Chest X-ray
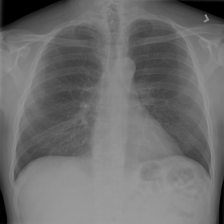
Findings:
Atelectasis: negative
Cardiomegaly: negative
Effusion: negative
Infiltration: negative
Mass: negative
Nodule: negative
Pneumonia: negative
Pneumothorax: negative
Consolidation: negative
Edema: negative
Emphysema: negative
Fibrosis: negative
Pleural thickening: negative
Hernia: negative